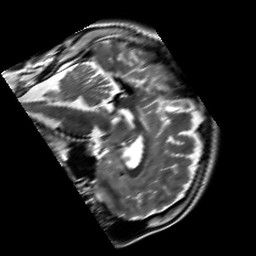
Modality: T2w
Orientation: sagittal
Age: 34
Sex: male
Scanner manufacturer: siemens
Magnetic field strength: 3 T
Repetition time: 7 s
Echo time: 0.09 s